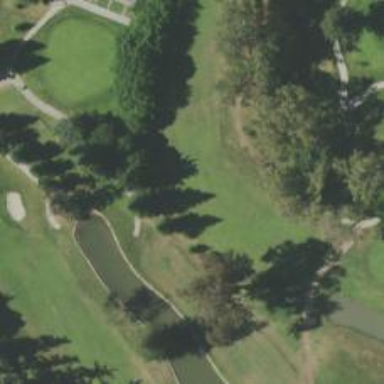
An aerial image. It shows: Golf hole.